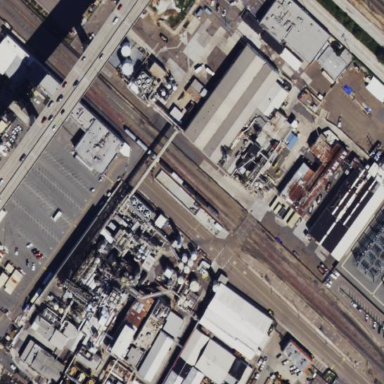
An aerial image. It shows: Industrial area.